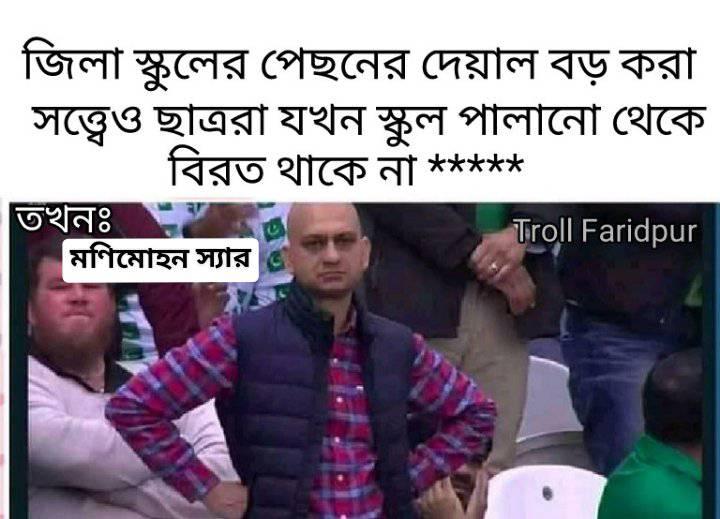
Caption: জিলা স্কুলের পেছনের দেয়াল বড় করা সত্ত্বেও ছাত্ররা যখন স্কুলে পালানো  থেকে বিরত থাকে না ****    তখনঃ মণিমোহন স্যার
Label: non-hate